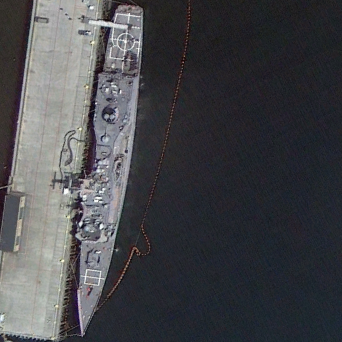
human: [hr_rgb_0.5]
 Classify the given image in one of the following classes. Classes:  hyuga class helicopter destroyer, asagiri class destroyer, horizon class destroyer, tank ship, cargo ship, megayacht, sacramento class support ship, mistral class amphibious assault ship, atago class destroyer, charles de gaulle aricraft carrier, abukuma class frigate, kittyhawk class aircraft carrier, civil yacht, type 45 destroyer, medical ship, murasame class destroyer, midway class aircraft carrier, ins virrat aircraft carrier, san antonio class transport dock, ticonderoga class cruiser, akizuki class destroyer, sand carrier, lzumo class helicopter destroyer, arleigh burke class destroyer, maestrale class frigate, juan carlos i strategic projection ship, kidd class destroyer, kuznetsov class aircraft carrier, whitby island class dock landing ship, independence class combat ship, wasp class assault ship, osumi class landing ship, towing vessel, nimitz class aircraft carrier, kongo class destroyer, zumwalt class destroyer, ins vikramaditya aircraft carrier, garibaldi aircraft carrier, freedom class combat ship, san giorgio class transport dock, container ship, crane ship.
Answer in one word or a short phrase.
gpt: Ticonderoga class cruiser